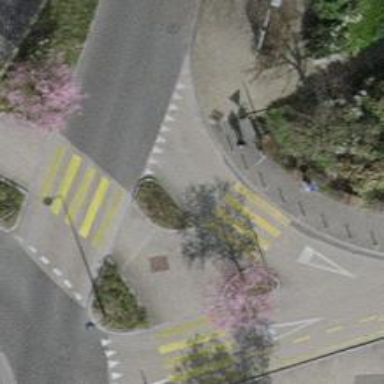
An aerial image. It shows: Uncontrolled zebra crossing with yellow markings.